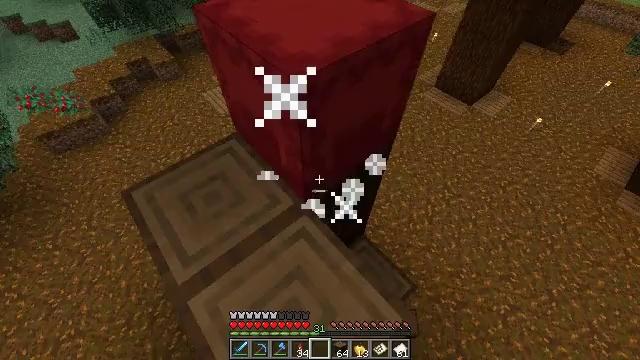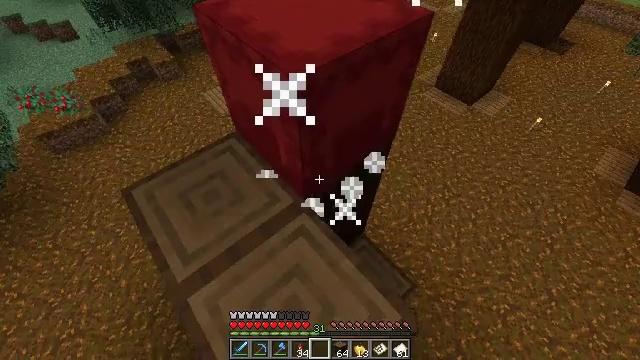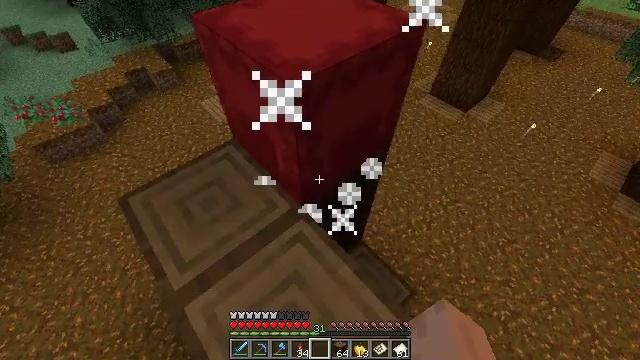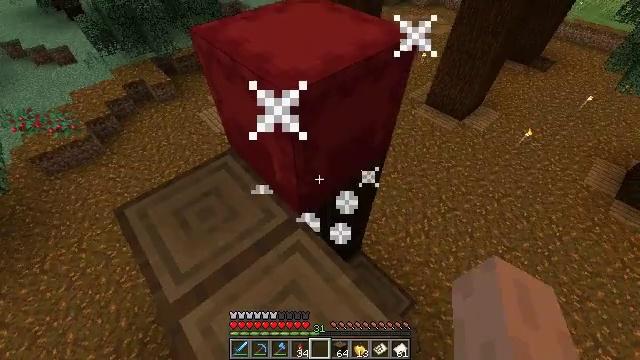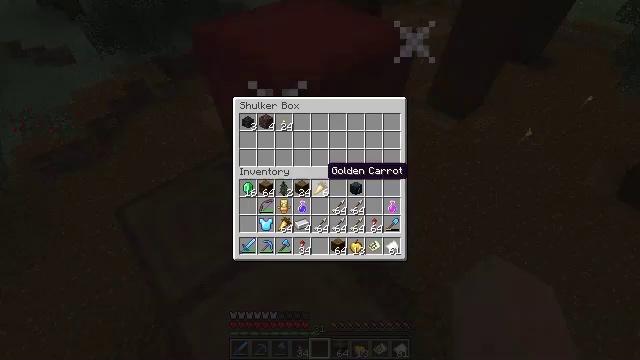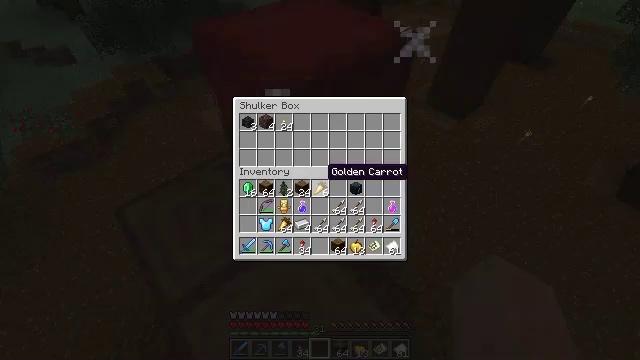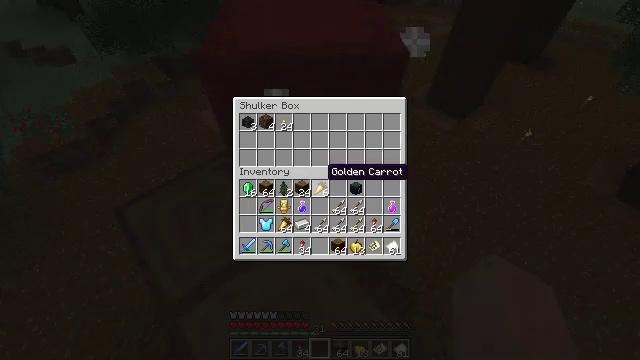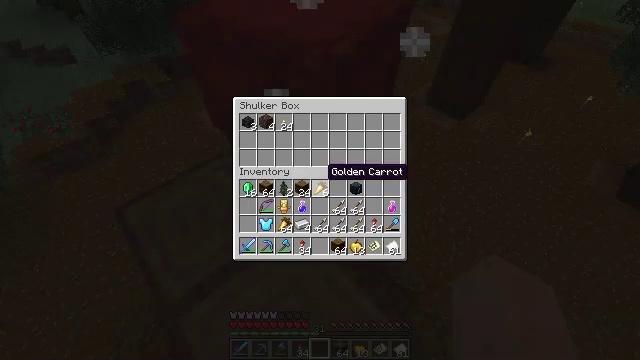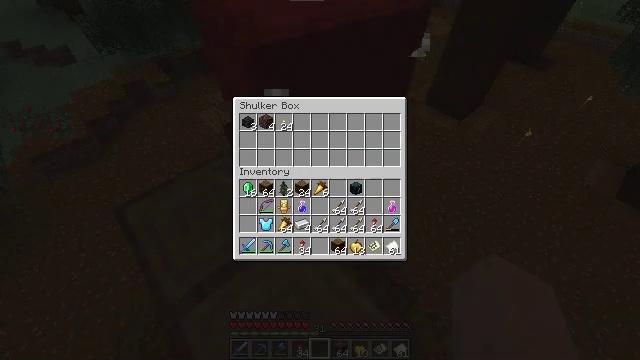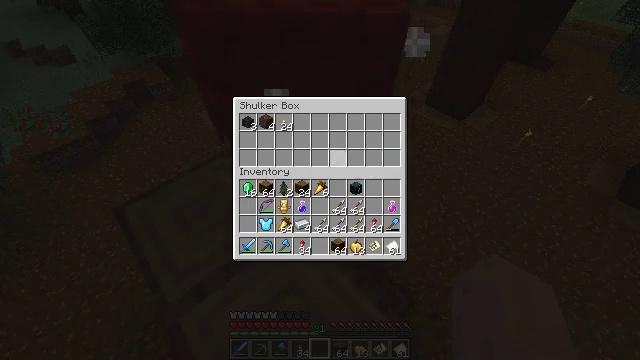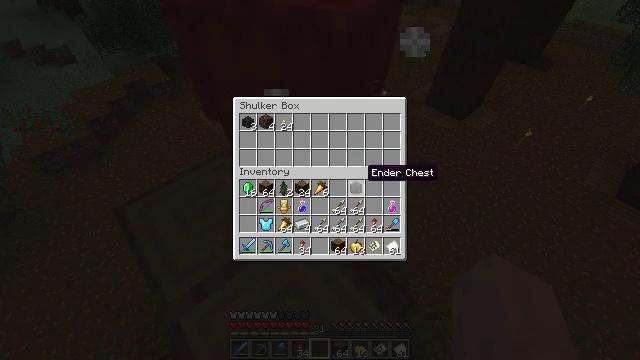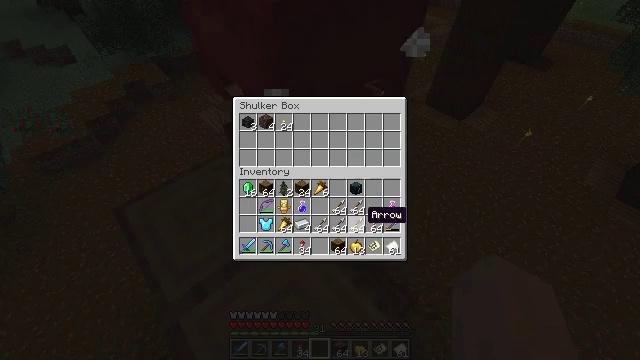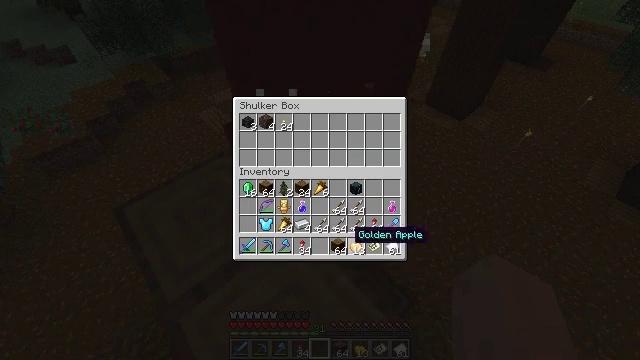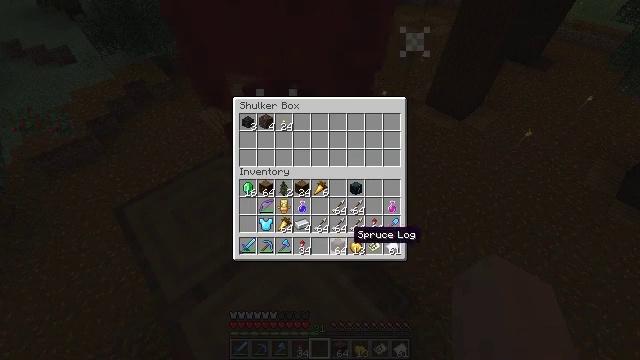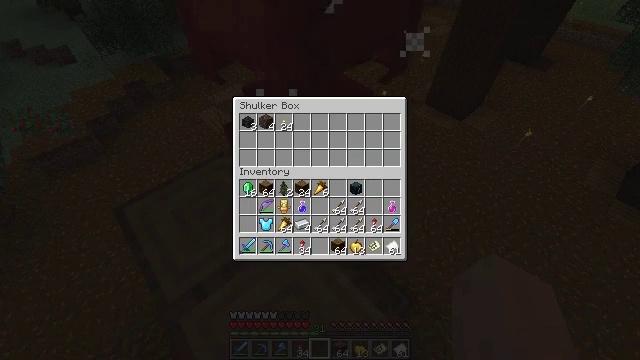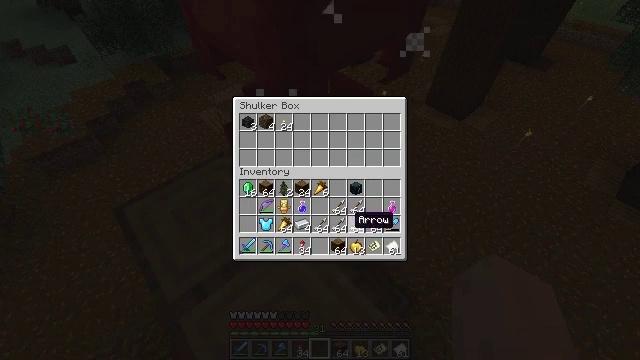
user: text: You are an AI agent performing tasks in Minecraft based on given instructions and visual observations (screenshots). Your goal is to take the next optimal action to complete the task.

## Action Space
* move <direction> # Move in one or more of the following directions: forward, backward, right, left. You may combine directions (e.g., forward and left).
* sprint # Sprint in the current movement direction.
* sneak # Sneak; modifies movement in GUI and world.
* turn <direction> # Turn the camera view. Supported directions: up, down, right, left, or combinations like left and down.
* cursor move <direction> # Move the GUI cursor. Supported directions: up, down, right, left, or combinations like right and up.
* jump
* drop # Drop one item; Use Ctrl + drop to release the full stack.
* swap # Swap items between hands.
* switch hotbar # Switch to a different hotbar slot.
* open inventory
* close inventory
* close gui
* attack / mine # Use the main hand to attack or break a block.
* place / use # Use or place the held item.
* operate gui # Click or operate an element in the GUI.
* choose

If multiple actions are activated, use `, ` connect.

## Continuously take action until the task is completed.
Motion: motion action
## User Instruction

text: Mine the red shulker box.
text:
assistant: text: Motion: use / place
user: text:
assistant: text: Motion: turn up
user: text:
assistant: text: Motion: turn up
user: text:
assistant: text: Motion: open gui
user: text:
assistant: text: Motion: no_op
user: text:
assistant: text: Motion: no_op
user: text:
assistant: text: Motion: no_op
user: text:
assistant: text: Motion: cursor move right
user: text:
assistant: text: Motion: cursor move right and up
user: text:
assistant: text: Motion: cursor move right and down
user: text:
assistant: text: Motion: sneak, cursor move down
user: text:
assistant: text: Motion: sneak, cursor move left and down
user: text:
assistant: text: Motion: sneak
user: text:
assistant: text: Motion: sneak
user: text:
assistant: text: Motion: sneak, cursor move up
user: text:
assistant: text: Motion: sneak, cursor move left
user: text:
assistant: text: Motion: sneak
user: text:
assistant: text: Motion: sneak
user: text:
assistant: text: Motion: sneak, operate gui
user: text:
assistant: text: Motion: sneak, operate gui
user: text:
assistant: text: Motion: sneak, operate gui
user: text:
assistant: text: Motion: sneak
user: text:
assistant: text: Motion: sneak
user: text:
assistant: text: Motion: sneak, operate gui
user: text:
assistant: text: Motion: sneak, operate gui
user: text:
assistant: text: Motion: sneak, operate gui
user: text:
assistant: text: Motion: sneak
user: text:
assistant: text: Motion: sneak
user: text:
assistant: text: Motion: sneak
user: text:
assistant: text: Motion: sneak